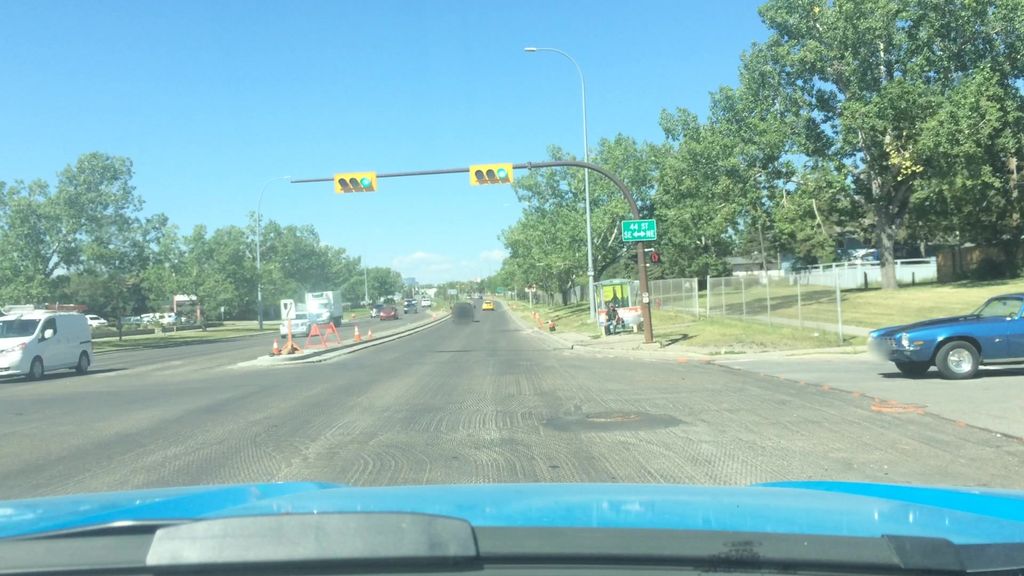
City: calgary